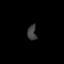
Tissue: lung
Cell type: Epithelial cells
Senescence score: 0.1914
Nuclear area (px): 133
Mean DAPI intensity: 62.541